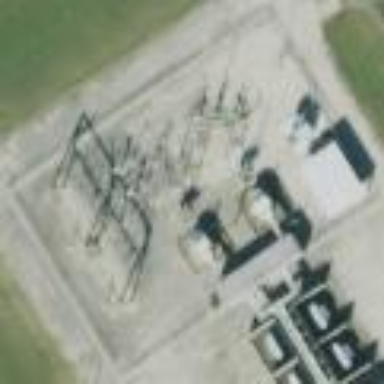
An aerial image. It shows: Outdoor industrial power substation enclosed by fence.